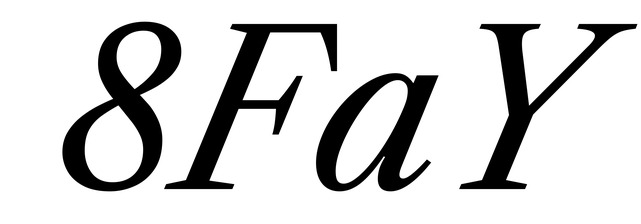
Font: LibreCaslonText-Italic_Italic